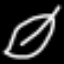
Label: leaf